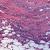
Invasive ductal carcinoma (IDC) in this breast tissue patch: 0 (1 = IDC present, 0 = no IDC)